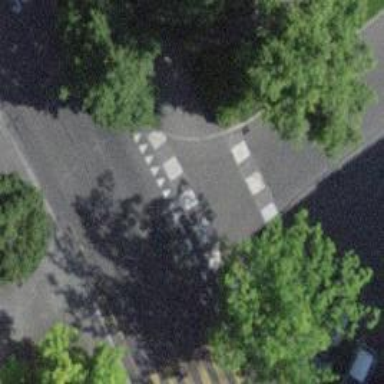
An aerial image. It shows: Kerb barrier.